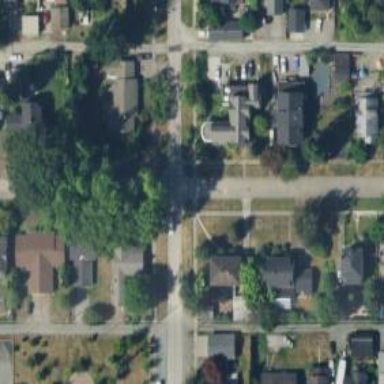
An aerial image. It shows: Residential road with separate sidewalk.